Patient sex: M
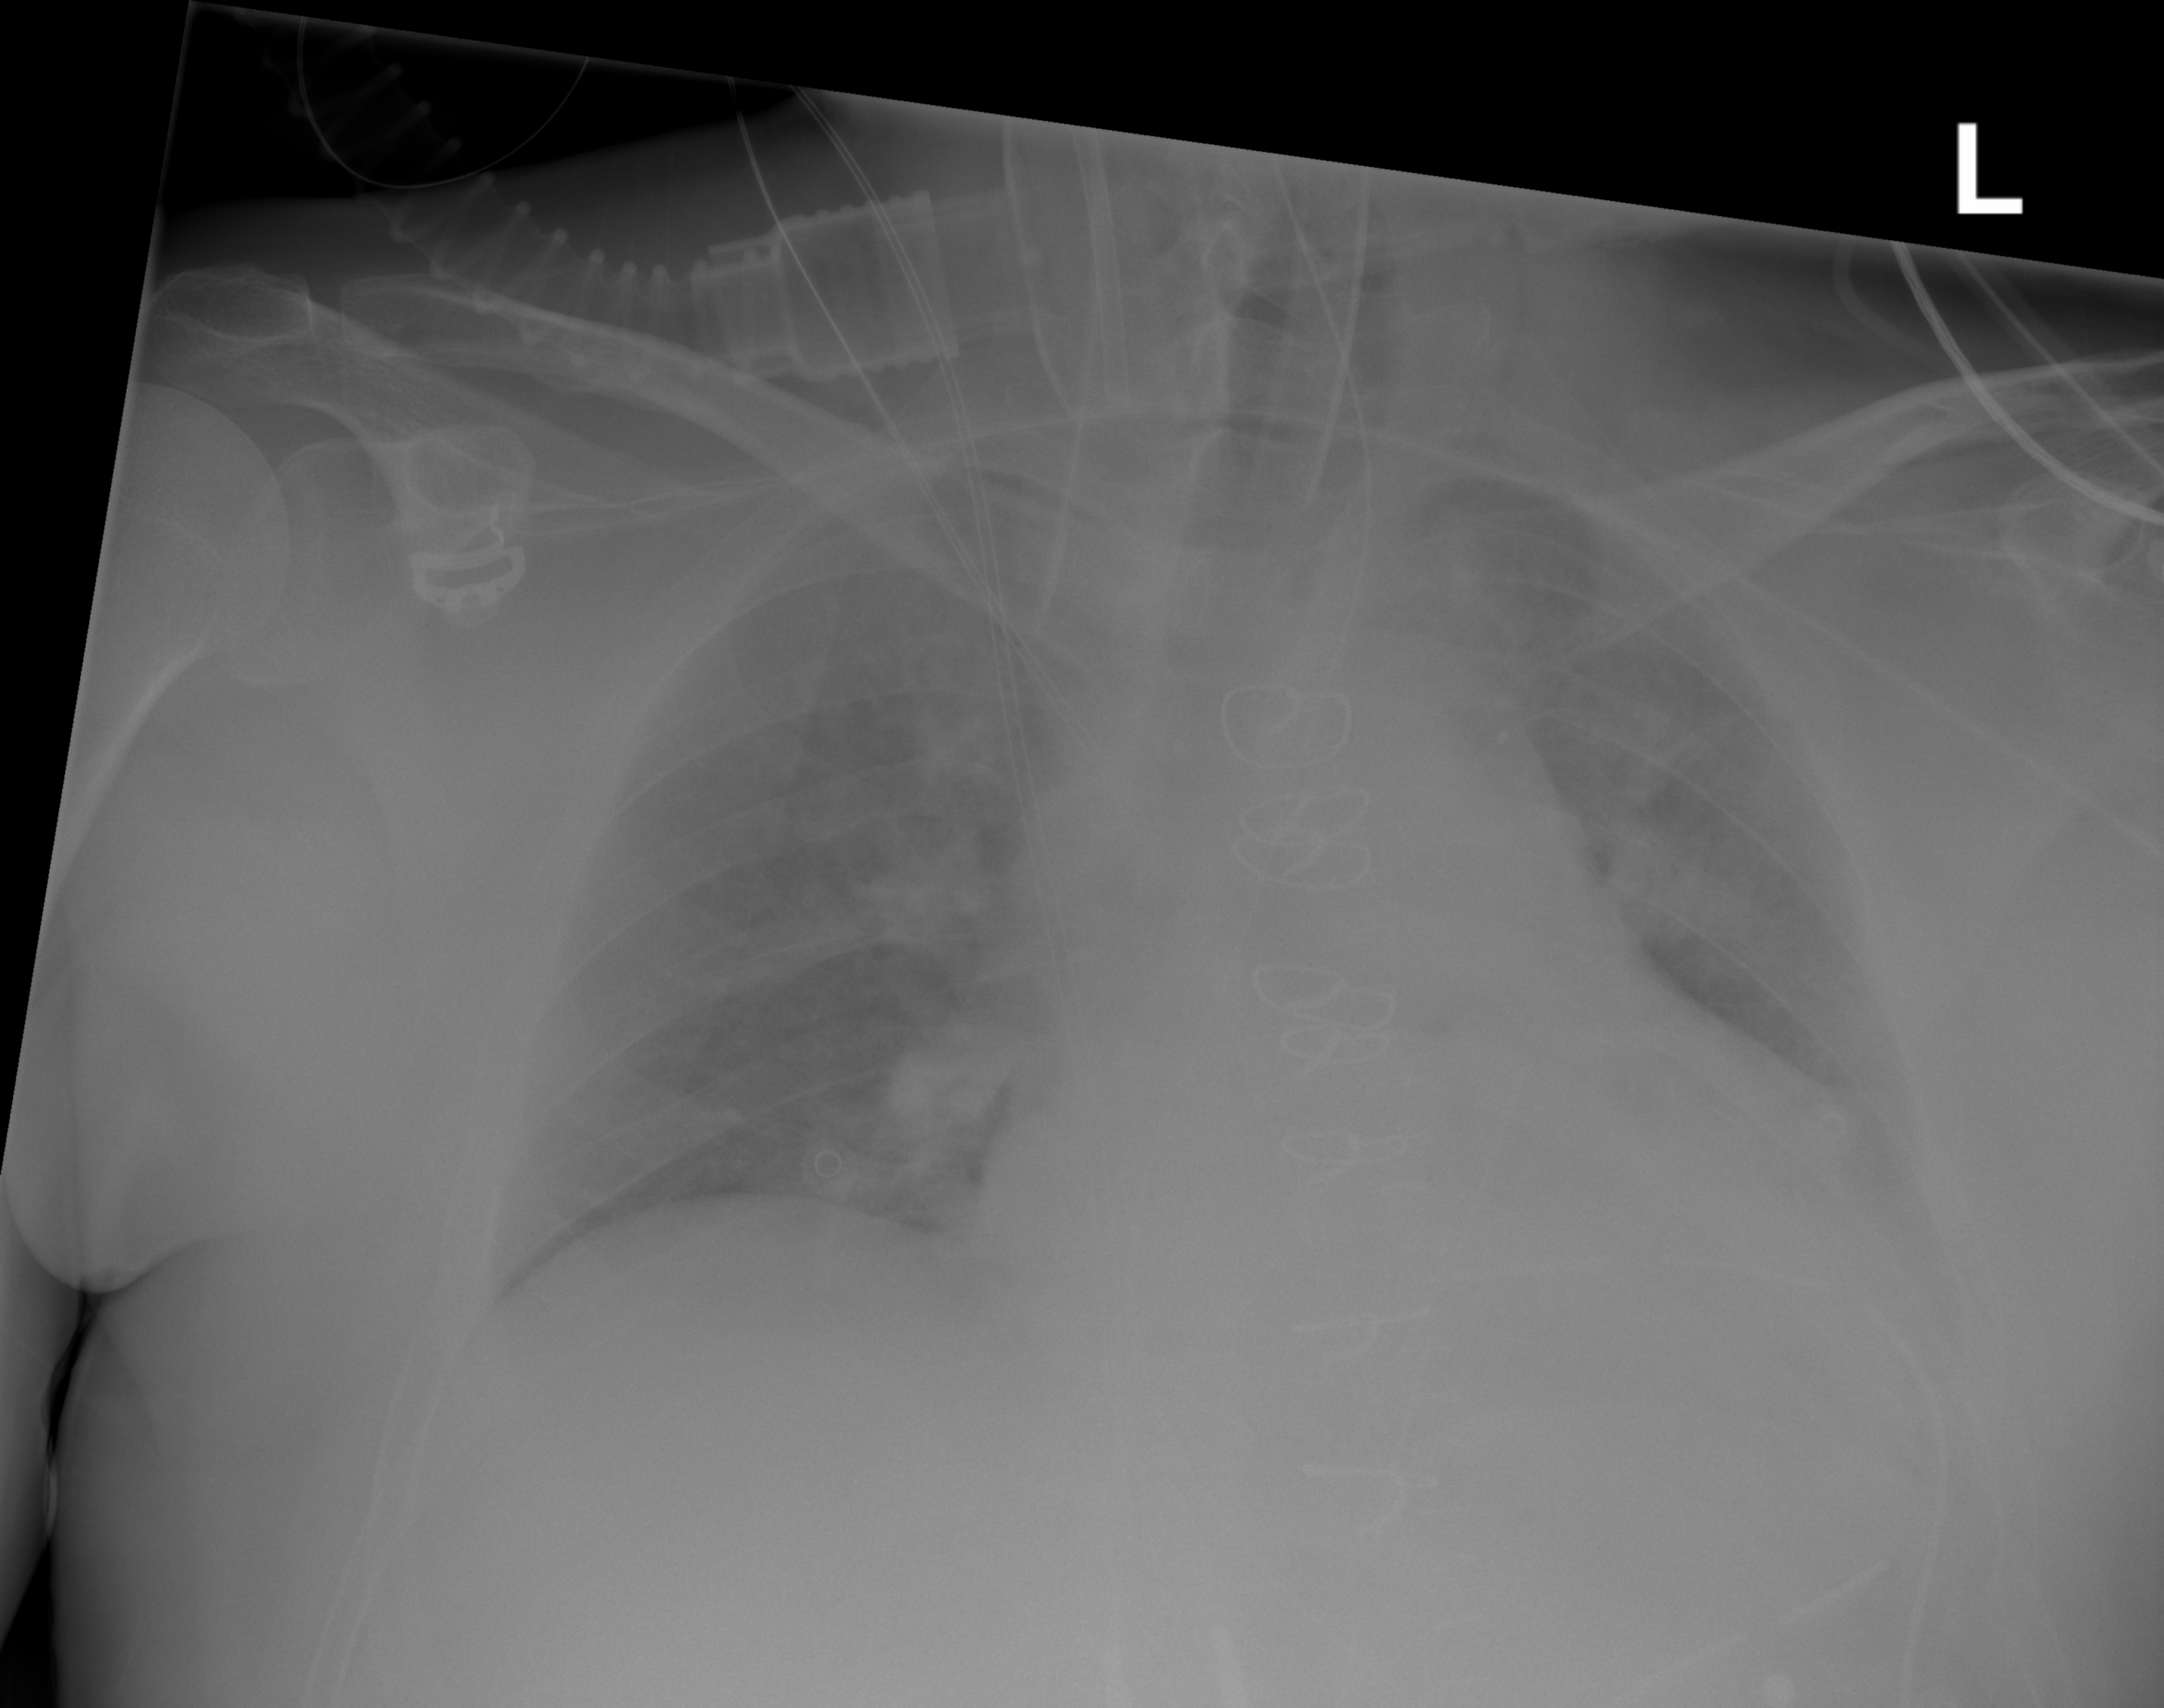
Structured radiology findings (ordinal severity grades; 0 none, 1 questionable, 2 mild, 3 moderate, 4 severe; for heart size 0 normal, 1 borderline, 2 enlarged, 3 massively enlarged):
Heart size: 2
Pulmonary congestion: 2
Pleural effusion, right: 0
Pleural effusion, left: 0
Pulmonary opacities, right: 0
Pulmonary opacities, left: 0
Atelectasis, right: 0
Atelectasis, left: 0